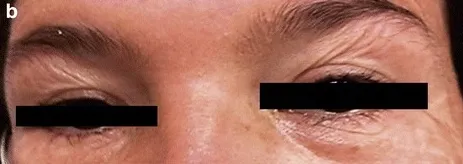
B; Total neurological recovery after treatment.
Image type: medical_photograph (skin_photograph)